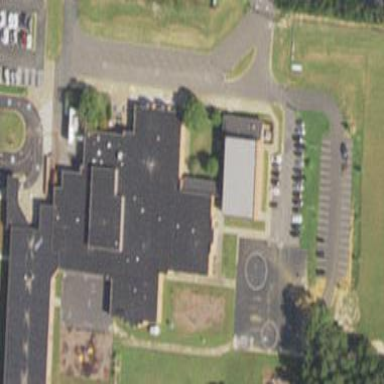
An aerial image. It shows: School.